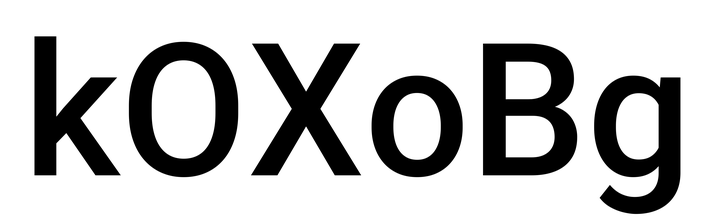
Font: Roboto_Medium